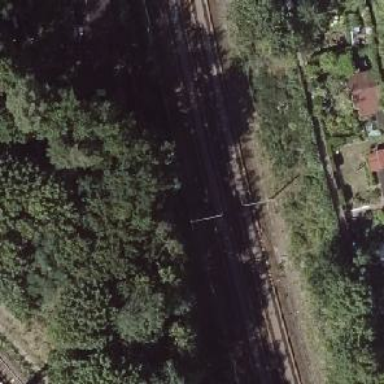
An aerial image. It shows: Rail track with contact lines for electrification. The railway is ballastless.